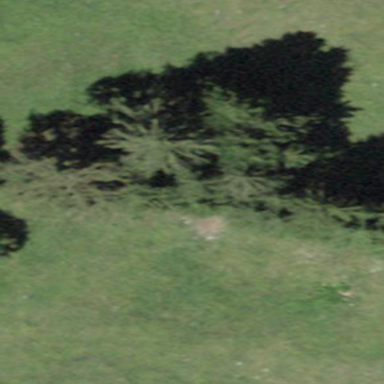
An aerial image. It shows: Forest area.